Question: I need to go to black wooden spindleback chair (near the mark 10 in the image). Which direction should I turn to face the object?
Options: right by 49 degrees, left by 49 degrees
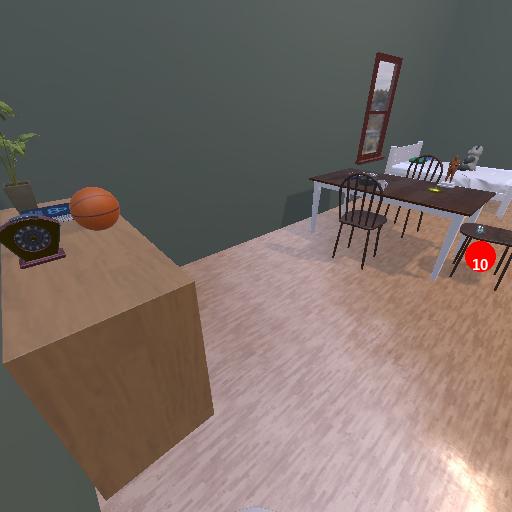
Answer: right by 49 degrees